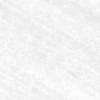
Label: change